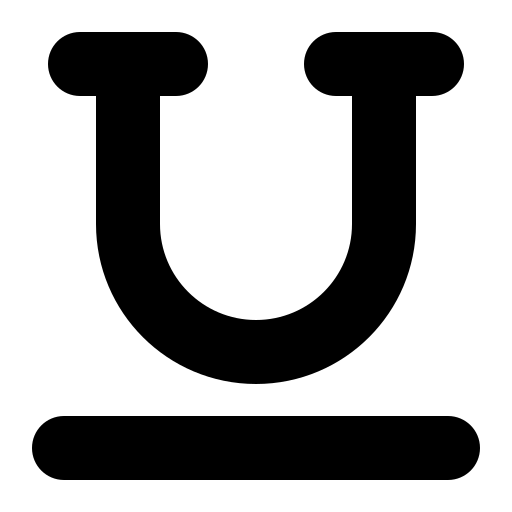
Tags: icon, FontAwesome, fa-icon, solid, underline